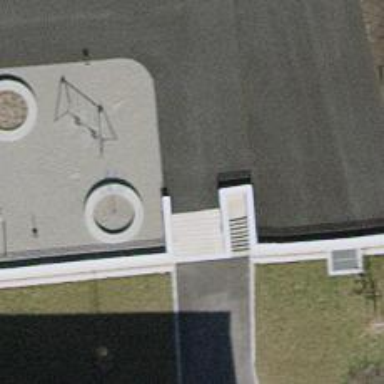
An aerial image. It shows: Concrete steps.